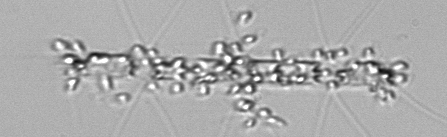
Label: Chaetoceros_didymus_TAG_external_flagellate